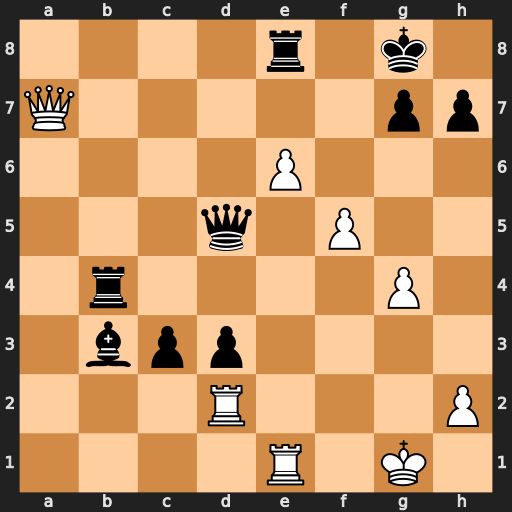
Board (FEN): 4r1k1/Q5pp/4P3/3q1P2/1r4P1/1bpp4/3R3P/4R1K1
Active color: w
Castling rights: -
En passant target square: -
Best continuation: Qf7+ Kh8 Qxe8#